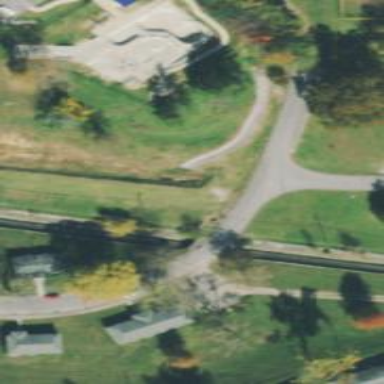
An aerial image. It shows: Residential road with bridge.